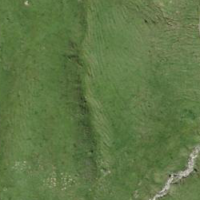
EUNIS habitat code: 23
Species observed at this site:
Papilio machaon